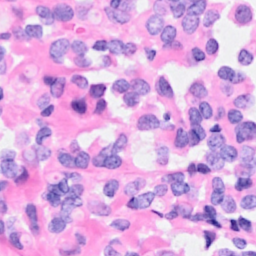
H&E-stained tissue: Breast